Question: Is it possible to make a foreign key value from specific values in the field from the table?
For EXA: To create a new record, HR and POC have foreign key via the employee table, but HR can bring only "HR" (hr1, hr2) values from "name" field - group by group_name field. Also POC table: all values grouped by "POC" (poc1 and poc2)

TNX alot
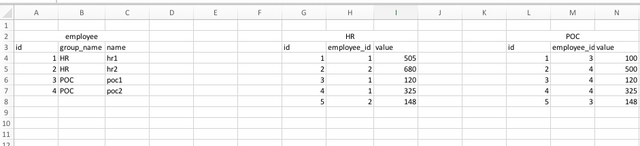
Answer: I found a solution.
In Django model should add "limit_choices_to" into the field.
limit_choices_to={"group_code": "2"}
group_code: group by this field from Group model, "2" the value for lookup
'''
employee_type = models.ForeignKey(
Group,
related_name="employee_type",
verbose_name="Employee Type",
on_delete=models.CASCADE,
limit_choices_to={"group_code": "2"},
blank=False,
default="None",
)
'''